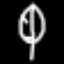
Label: leaf